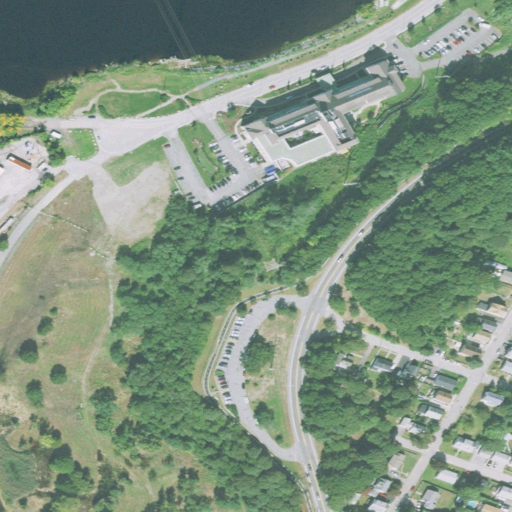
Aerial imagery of mountain in Rhode Island named Fort Hill containing medium intensity development, deciduous forest, low intensity development, grassland, high intensity development, open development, open water, barren land, mixed forest, pasture, and evergreen forest